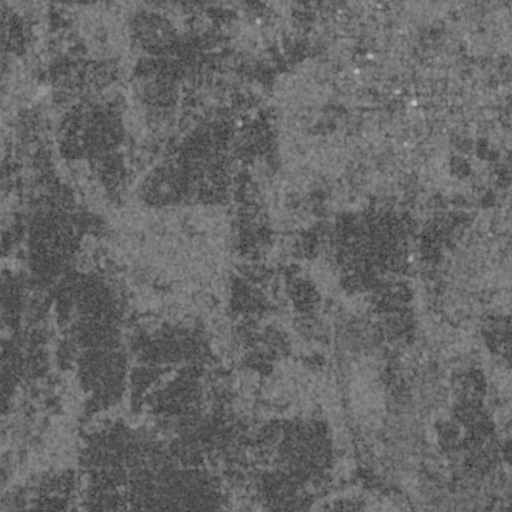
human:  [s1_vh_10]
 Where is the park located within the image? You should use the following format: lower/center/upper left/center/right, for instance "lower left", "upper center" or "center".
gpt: The park is located in the upper right of the image.
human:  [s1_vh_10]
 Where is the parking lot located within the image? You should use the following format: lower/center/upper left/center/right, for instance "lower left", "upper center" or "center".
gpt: There is no parking lot in the image.

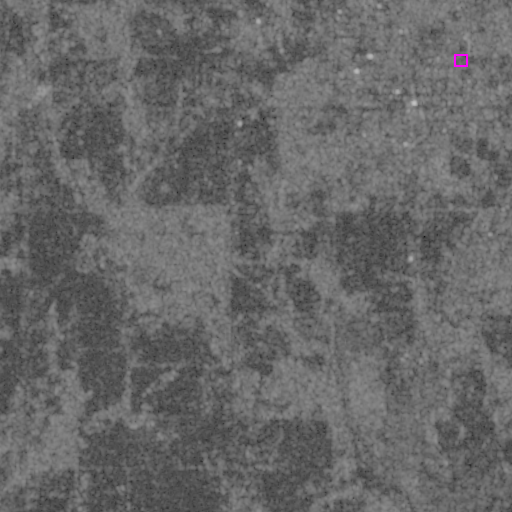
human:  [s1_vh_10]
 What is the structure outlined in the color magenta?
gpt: The structure outlined in magenta is a park.
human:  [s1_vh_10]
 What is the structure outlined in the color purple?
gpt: There is no purple outline.